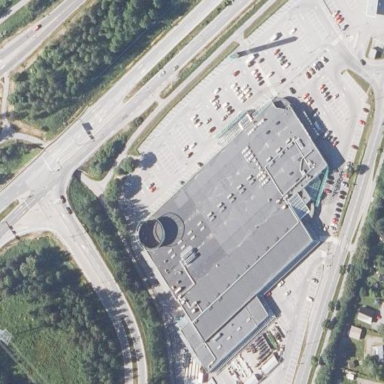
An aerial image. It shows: Retail area.